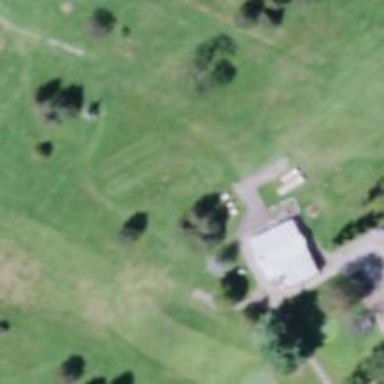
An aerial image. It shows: Golf tee.